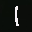
Label: 1